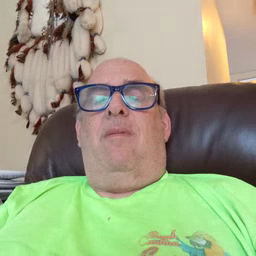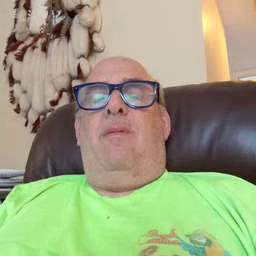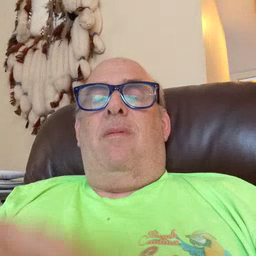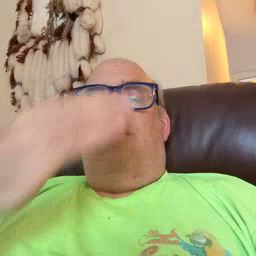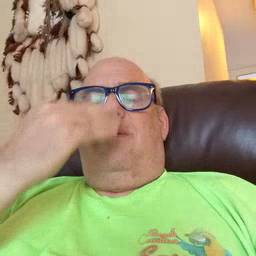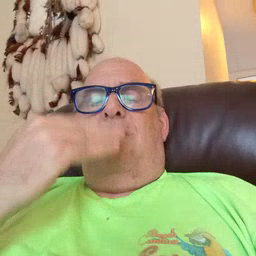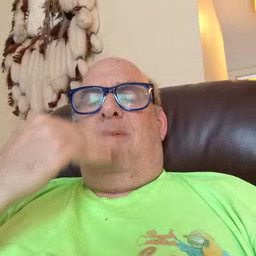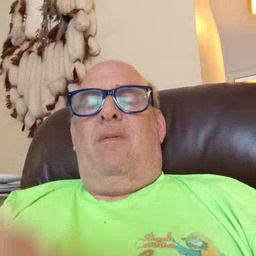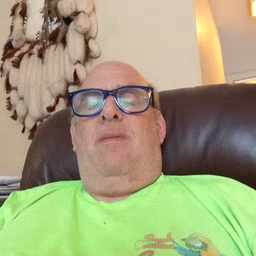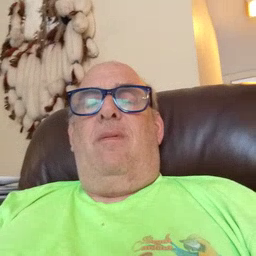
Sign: sleep